Question: At the moment I am using a vector to store pointers to the object every time one is made, but that feels a little silly. There's probably a better way, but I haven't found it.

:
1. If I want to retrieve a certain Date I have to go over all items in the vector to see if RecPaymentsStack.stackDate matches the date the user requested.
2. The RecPaymentStack is actually completely useless at the moment because what I should be doing, is, when adding a new item, checking if a "RecPaymentStack.stackDate" has already been made for the new item's Date property, and if so add the new pointer to "RecPayments" to an array of pointers inside the "RecPaymentStack" object. But how?
I'm probably unnecessarily complicating things (something I do a lot) so an explenation on how something like this be done would be very nice.
(in case I was being too vague)
The below example is supposed to resemble a calendar that can hold certain items (RecPayments) and those items are grouped by their date (RecPaymentsStack).
'''
struct RecPayments
{
std::string name;
Date* date;
float cost;
};
struct RecPaymentsStack
{
Date* stackDate; //This stack's date
RecPayments * thePaymentItem; //Hold pointer to the actual item
};
'''
And here's how I'm currently storing them
'''
std::vector<RecPaymentsStack*> RecPaymentsVector; //This vector will hold pointers to all the Recurring Payments
void addRecurring(std::string theDate,std::string theName,float theCost)
{
//New recurring payment
RecPayments * newPaymentItem = new RecPayments;
//Set recurring payment properties
newPaymentItem->name = theName;
newPaymentItem->date = new Date(stringToChar(theDate));
newPaymentItem->cost = theCost;
//Add recurring payment to stack
RecPaymentsStack * addToStack = new RecPaymentsStack;
addToStack->stackDate = new Date(stringToChar(theDate));
addToStack->thePaymentItem = newPaymentItem;
//Add pointer to RecPaymentsStack to vector
RecPaymentsVector.push_back(addToStack);
}
'''
So to retrieve the items for a given date, I am currently going over pointers in the vector to see if the "stackDate" property matches the requested date, and if so I use the "thePaymentItem" property to show the actual item.
'''
void getItemsNow(Date requestedDate)
{
std::cout << "Showing Dates for " << requestedDate << std::endl;
unsigned int i;
for(i=0;i<RecPaymentsVector.size();i++) //Go over all items in vector
{
Date dateInVector(*RecPaymentsVector[i]->stackDate); //Get the date from the vector
if(dateInVector == requestedDate) //See if Date matches what the user requested
{
//Date matched, show user the item properties.
std::cout << "Date: " << dateInVector <<
" has name: " << RecPaymentsVector[i]->thePaymentItem->name <<
" and price " << RecPaymentsVector[i]->thePaymentItem->cost <<
std::endl;
}
}
}
'''
3 problems with this:
1. Going over all items in the vector is highly inefficient if I only need a couple of pointers
2. The RecPaymentStack is actually completely useless at the moment because what I should be doing, is, when adding a new item, checking if a "RecPaymentStack.stackDate" has already been made for the new item's Date property, and if so add the new pointer to "RecPayments" to an array of pointers inside the "RecPaymentStack" object. But how?
3. All of this feels extremely silly to begin with.. there's probably a much easier/professional way to do this but I can't find out what, probably because I'm still thinking like a PHPer.
So the general idea here is that I end up doing something like (silly example)
'''
for each RecPaymentsStack->stackDate //For each unique Date, show it's children items.
{
cout << "The Date is " CurrentRecPaymentsStack->stackDate and it holds the following items:
for each CurrentRecPaymentsStack->thePaymentItem //This would now be an array of pointers
{
cout << "item name " CurrentRecPaymentsStack->thePaymentItem->name << " with cost " << CurrentRecPaymentsStack->thePaymentItem->cost << endl;
}
}
'''
Which would basically go over all the unique "RecPaymentsStack" objects (unique determined by it's "Date" property) and for each Date it would then show it's "children" from the RecPayments struct.
And there has to be some way to search for a particular date without having to go over the available ones.
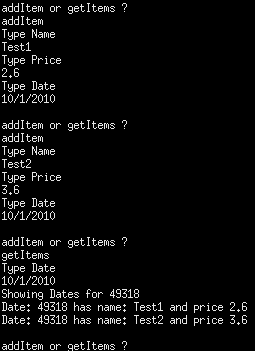
Answer: Rather than using a vector to manage your items, you should replace your 'RecPaymentsStack' instance with a <URL>:
'''
typedef std::multimap<Date, RecPayment> RecPaymentsByDateMap;
typedef std::pair<RecPaymentsByDateMap::iterator,
RecPaymentsByDateMap::iterator>
RecPaymentsByDateMapIters;
RecPaymentsByDateMap payments_by_date;
RecPaymentsByDateMapIters findByDate(Date date) {
return payments_by_date.equal_range(date);
}
...
// find all payments with the given date
RecPaymentsByDateMapIters iters = findByDate(...);
for (RecPaymentsByDateMap::iterator it = iters.first;
it != iters.second;
++it)
{
std::cout << "Payment " << it->second.name << std::endl;
}
'''